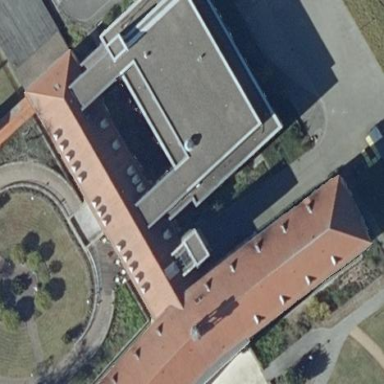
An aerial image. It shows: Hospital building.